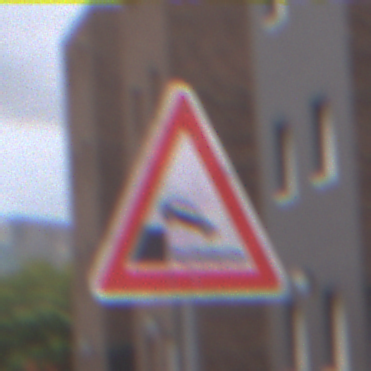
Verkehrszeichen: Ufer
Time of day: MorningAfternoon
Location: Outdoor (Urban)
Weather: Overcast
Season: NotSpecified
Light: Natural